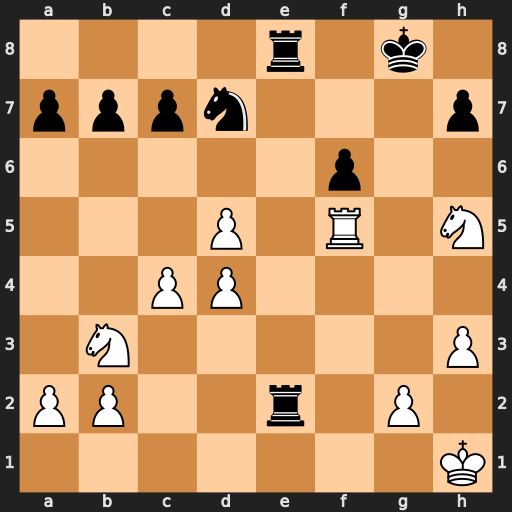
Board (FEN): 4r1k1/pppn3p/5p2/3P1R1N/2PP4/1N5P/PP2r1P1/7K
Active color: w
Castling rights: -
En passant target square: -
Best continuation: Nc5 Nxc5 Nxf6+ Kf7 Nxe8+ Kxe8 dxc5